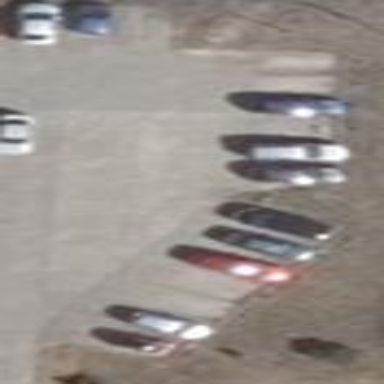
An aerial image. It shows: Street side parking area.